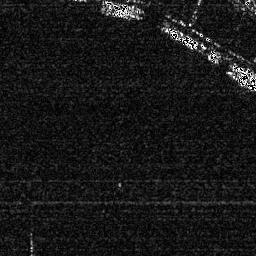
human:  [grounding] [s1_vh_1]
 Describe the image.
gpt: In the satellite image, there is  <ref>1 medium ship </ref> <box>[[38, 0, 55, 8, 0]]</box> located at top,  <ref>1 medium ship </ref> <box>[[61, 8, 78, 20, 0]]</box> located at top right.